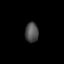
Tissue: lung
Cell type: Endothelial cells
Senescence score: 0.5511
Nuclear area (px): 260
Mean DAPI intensity: 78.631